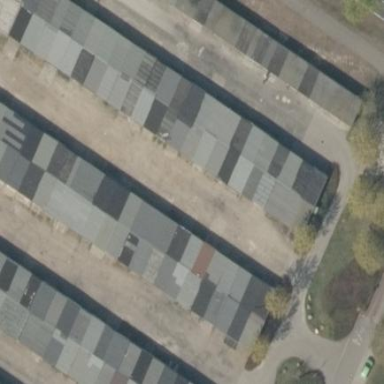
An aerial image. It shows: Group of garages.